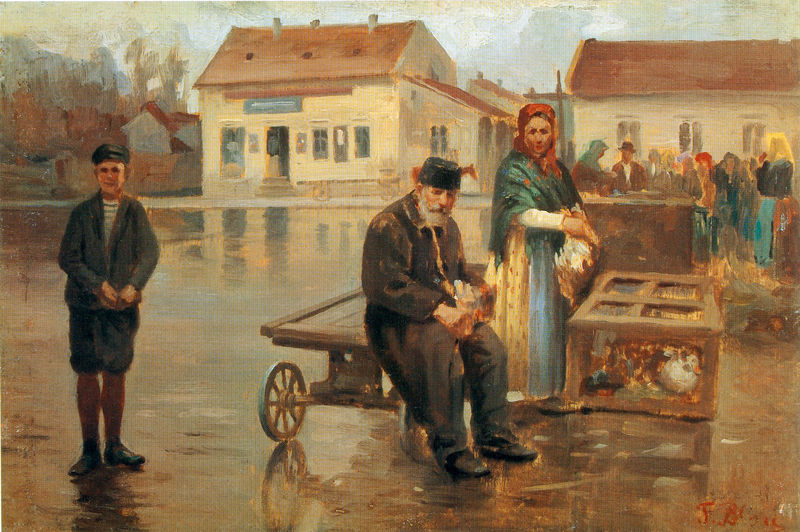
Titel: Marktszene
Künstler: Tina Blau-Lang
Standort: München
Institution: Privatbesitz
Schlagwörter: baum, blau, himmel, mann, wasser, weiß, wolken, bäume, frauen, gelb, grün, impressionismus, menschen, ocker, sitzen, stadt, braun, fenster, frau, grau, hut, hüte, männer, schwarz, dach, gebäude, haus, rot, tiere, tuch, beige, rock, bart, jacke, mütze, mützen, schnurrbart, stehen, vollbart, häuser, kalt, nass, spiegelung, mantel, händler, kind, handel, kamin, karren, kinder, räder, schornstein, pfütze, geschäft, ort, röcke, schuhe, heu, russland, dorf, dächer, schornsteine, enten, markt, platz, rad, wagen, wagenrad, lehnen, woman, kopftuch, spiegeln, junge, bauer, ortschaft, regen, schlote, pfützen, strümpfe, verkauf, knabe, stand, wägen, kiste, tracht, schultertuch, man, building, house, marktplatz, boy, kaufen, anlehnen, käfig, verkaufen, erdtöne, marktfrau, hennen, hühner, cart, steige, feucht, rain, bewohner, agen, arme leute, dorfbewohner, einwohner, entenstall, federvieh, handeln, händlerinnen, hühnerkäfig, hühnersteige, karrenw, käfige, verjauf, wagon, market, wheel, marketplace, crate